Question: I want to display woocommerce countries list some where on website. how can i get the country list like this as image?

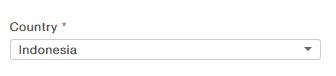
Answer: Yes you can achieve this by having the following code where ever you want
'''
global $woocommerce;
$countries_obj = new WC_Countries();
$countries = $countries_obj->__get('countries');
echo '<div id="my_custom_countries_field"><h2>' . __('Countries') . '</h2>';
woocommerce_form_field('my_country_field', array(
'type' => 'select',
'class' => array( 'chzn-drop' ),
'label' => __('Select a country'),
'placeholder' => __('Enter something'),
'options' => $countries
)
);
echo '</div>';
'''
I have tested the same and have used the same code in a shortcode and used that shortcode on product description

Let me know if this works for you too.